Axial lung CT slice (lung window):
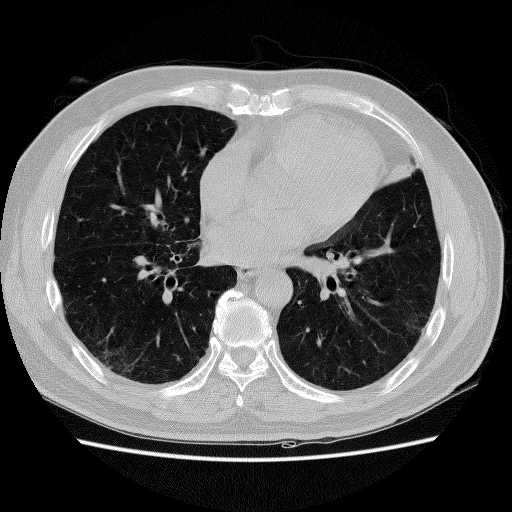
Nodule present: no